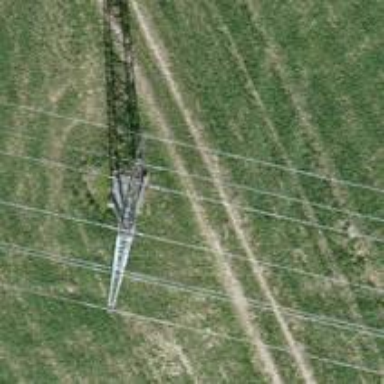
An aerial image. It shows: Power tower.